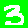
Digit: 3